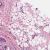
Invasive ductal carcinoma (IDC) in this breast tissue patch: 1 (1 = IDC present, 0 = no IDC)